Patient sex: M
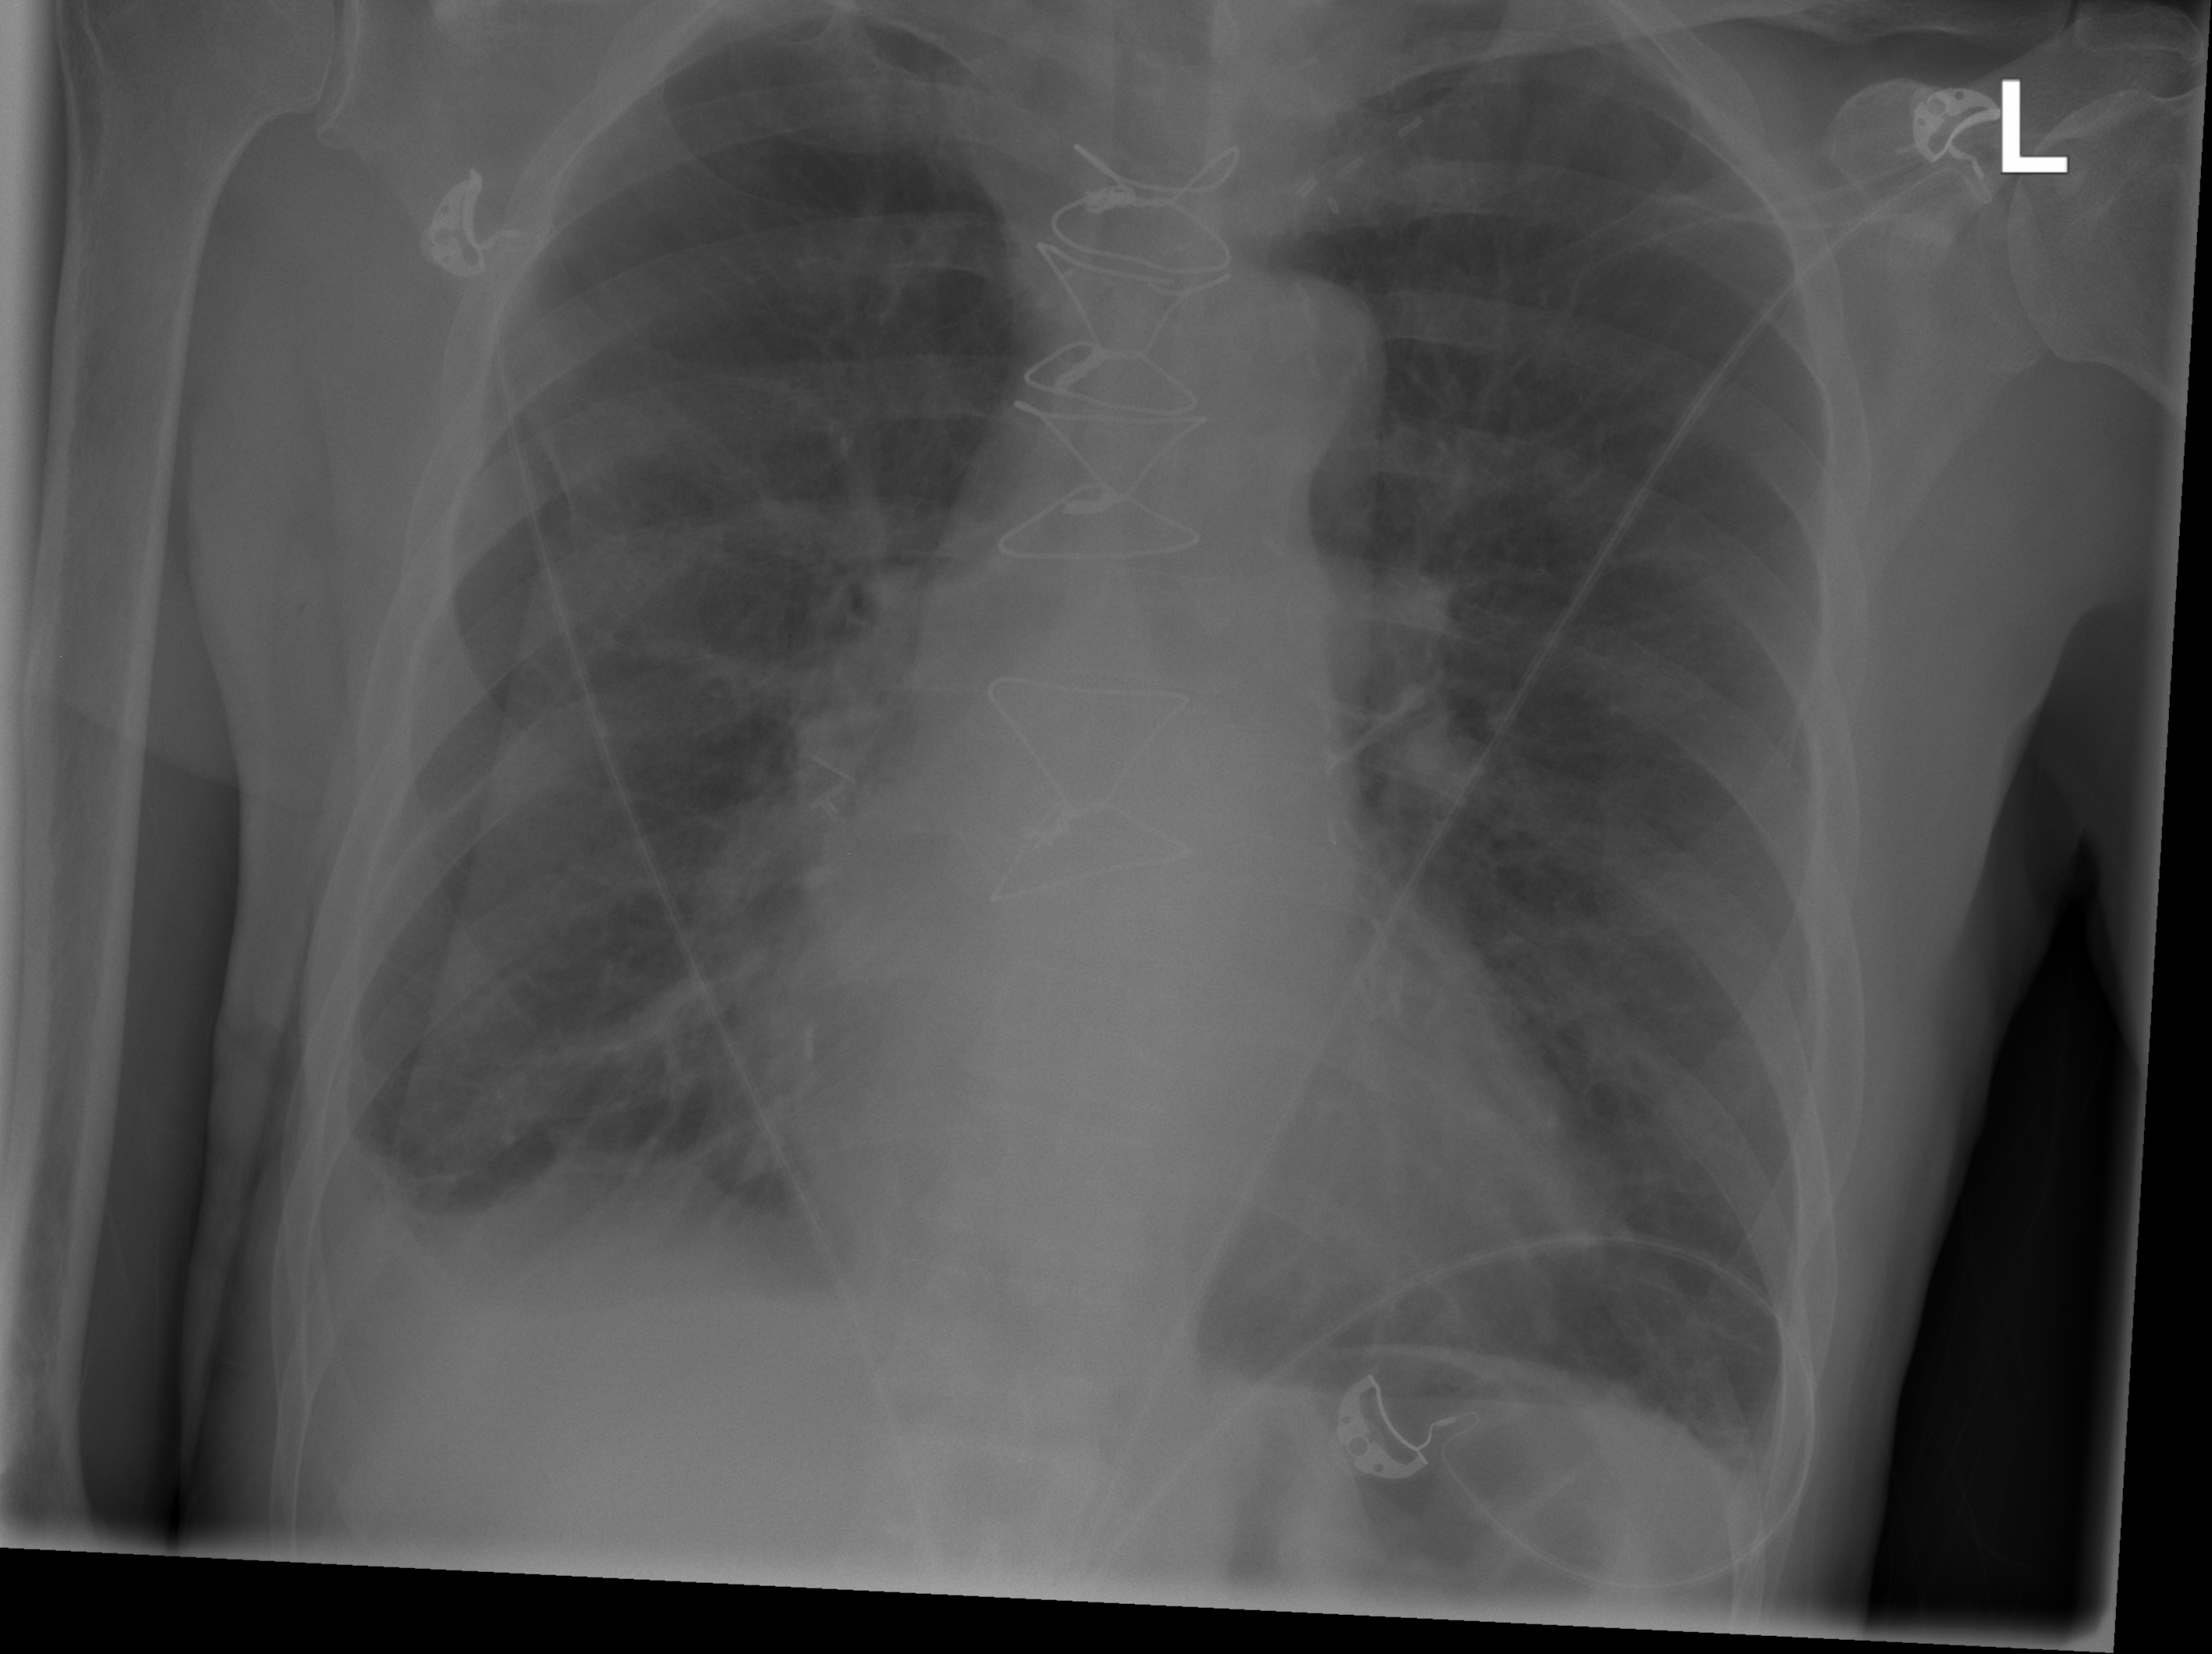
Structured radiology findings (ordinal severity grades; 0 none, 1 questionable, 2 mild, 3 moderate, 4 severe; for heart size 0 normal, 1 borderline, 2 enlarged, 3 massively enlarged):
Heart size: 0
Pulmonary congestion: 0
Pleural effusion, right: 2
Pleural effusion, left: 2
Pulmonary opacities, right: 0
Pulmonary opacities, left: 0
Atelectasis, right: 2
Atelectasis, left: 0